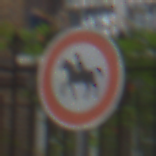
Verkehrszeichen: VerbotReiter
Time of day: MorningAfternoon
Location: Outdoor (Urban)
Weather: Overcast
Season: NotSpecified
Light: Natural